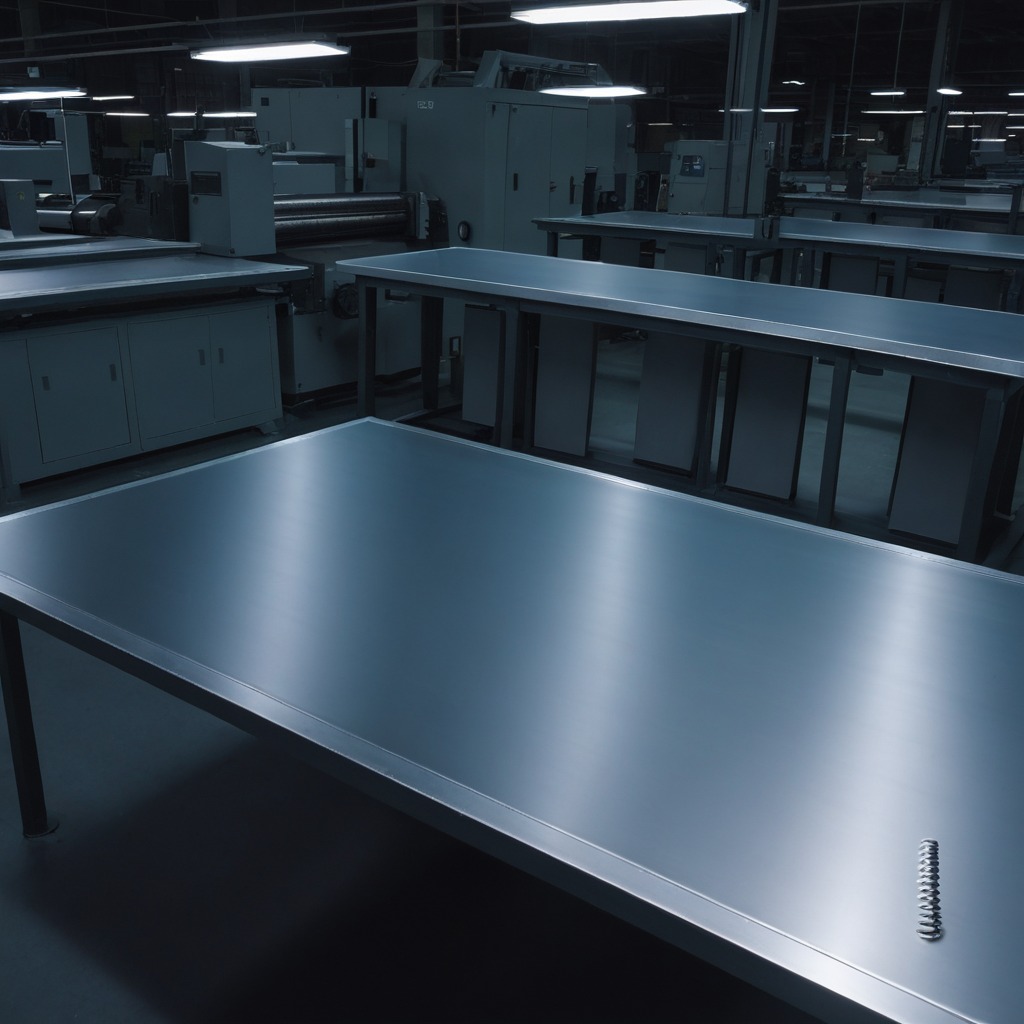
A coiled metal spring is lying on the tabletop.